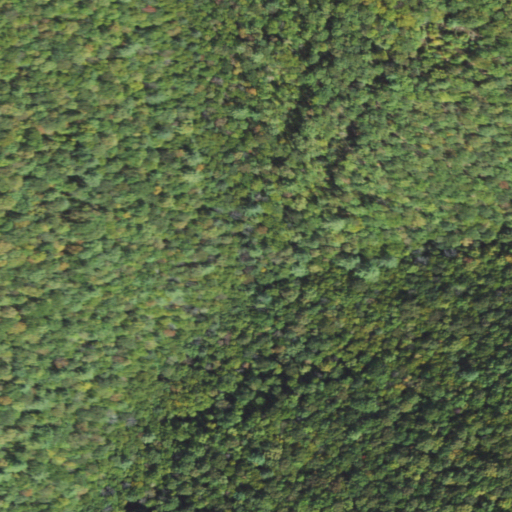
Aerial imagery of valley in Pennsylvania named Chubb Hollow containing mixed forest and deciduous forest